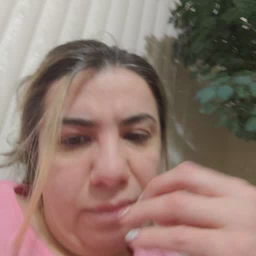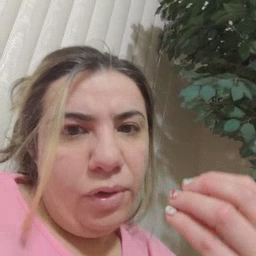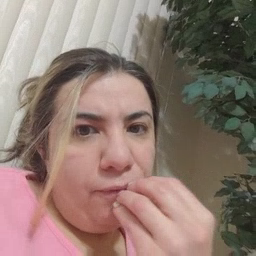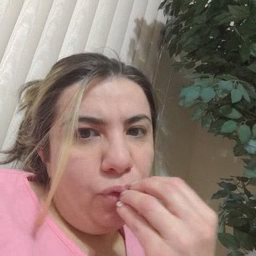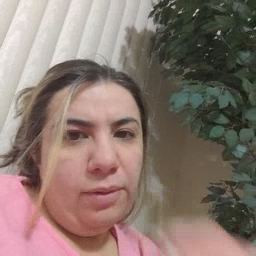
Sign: food